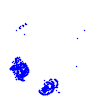
Particle: pion